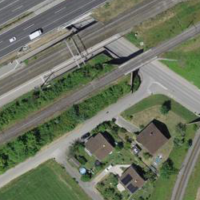
EUNIS habitat code: 57
Species observed at this site:
Cornus sanguinea